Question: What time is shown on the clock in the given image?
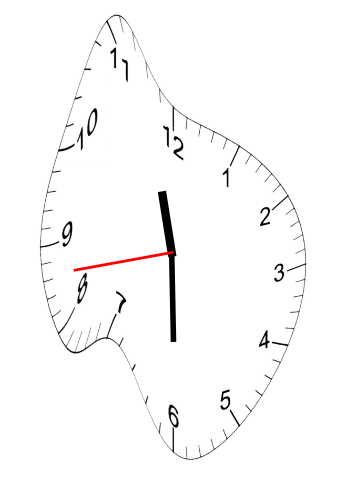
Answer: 11:29:43